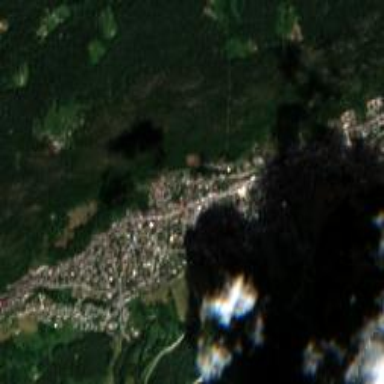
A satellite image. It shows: Village.